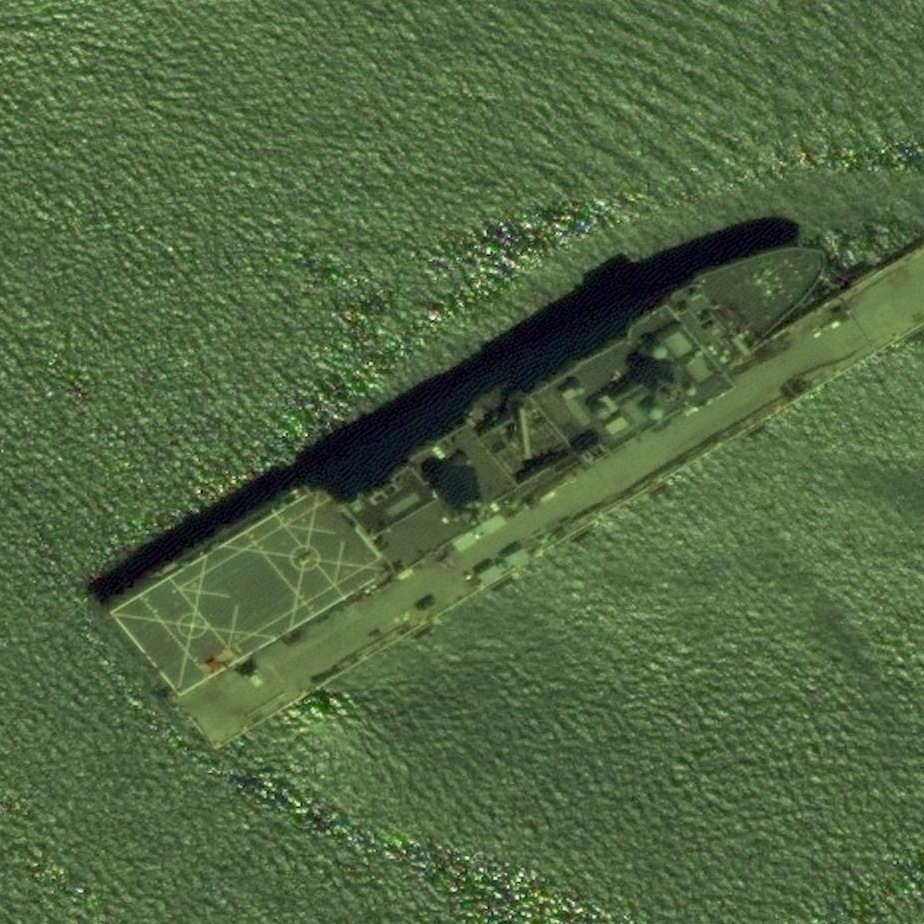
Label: combat